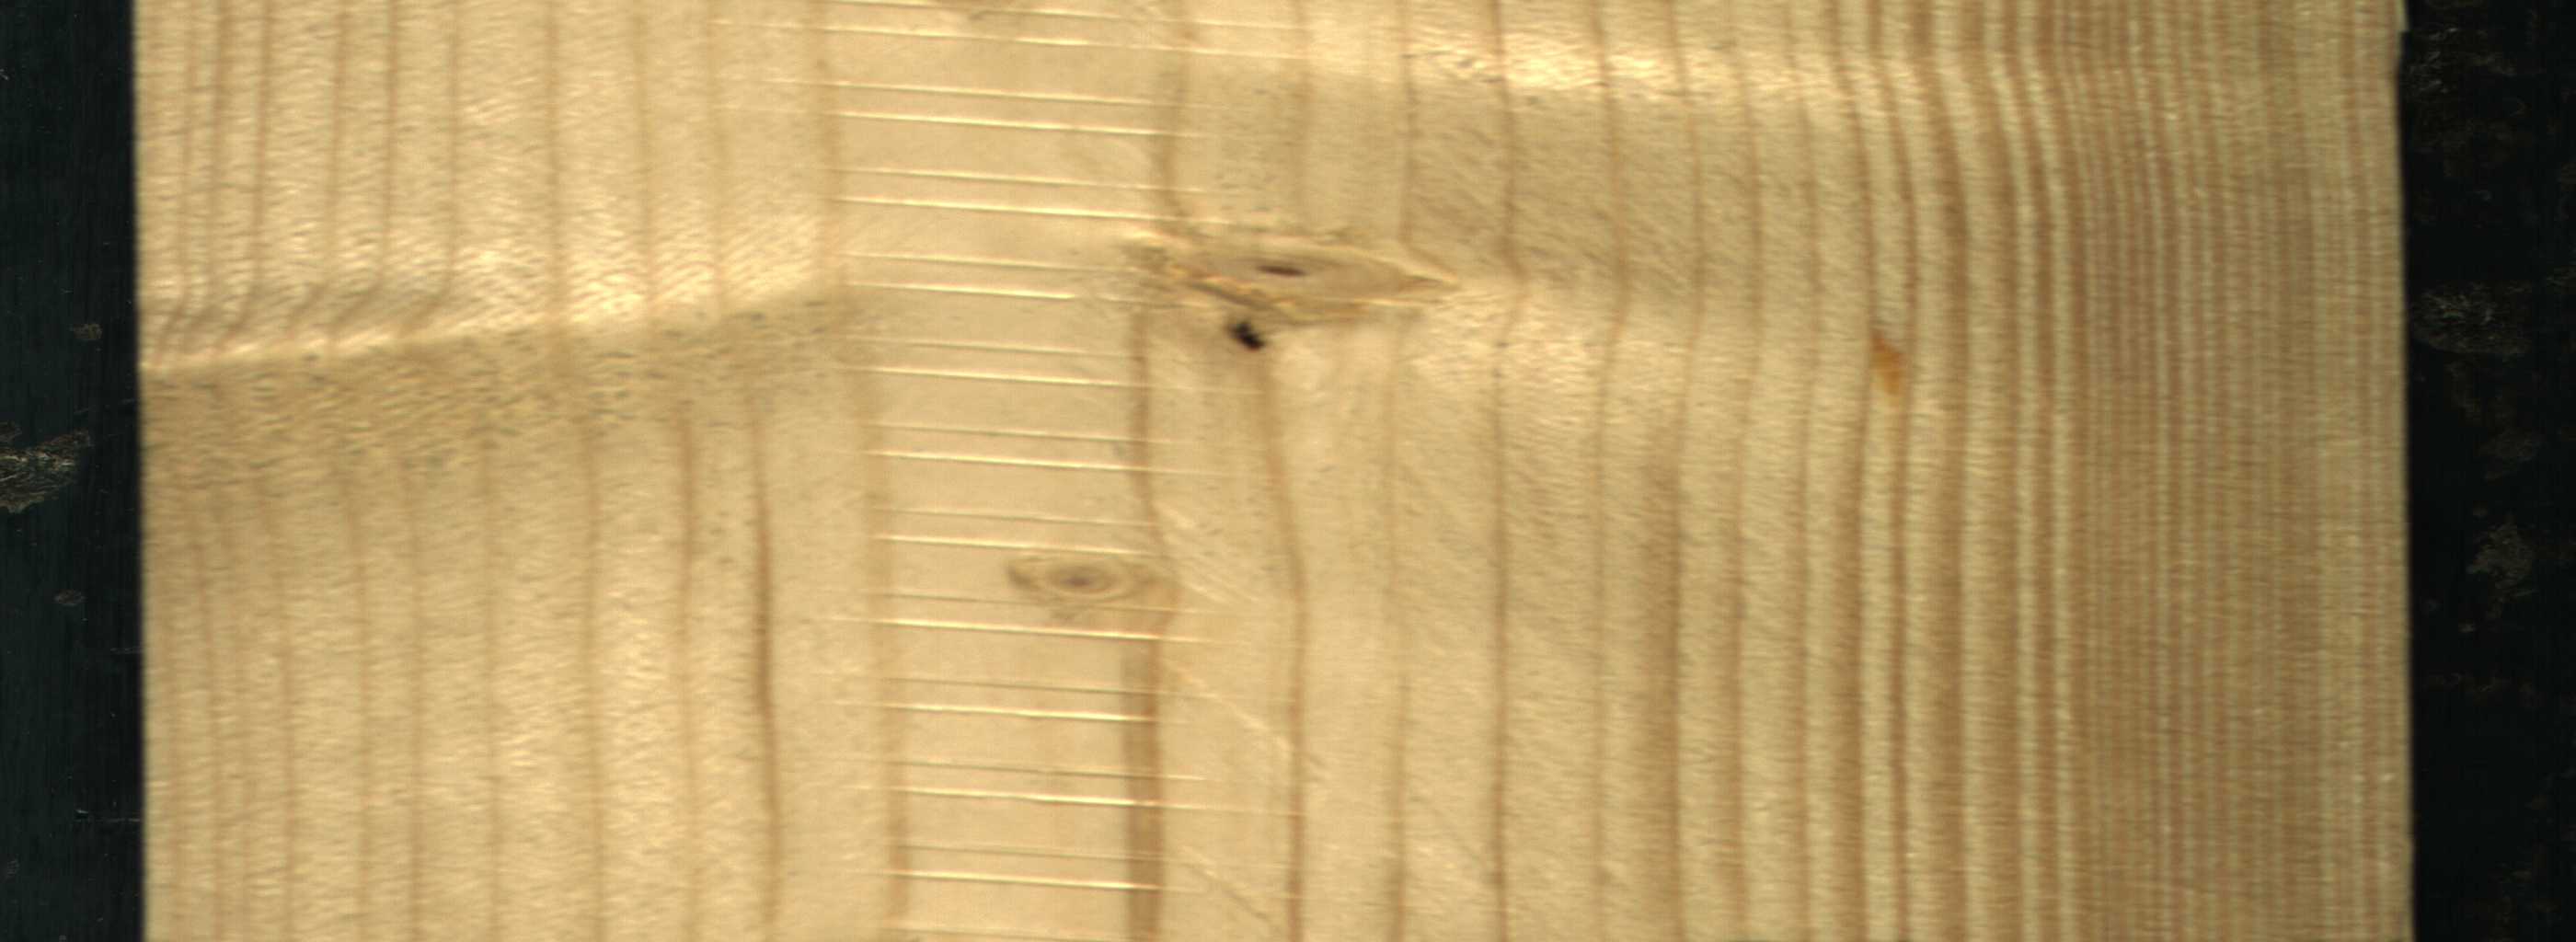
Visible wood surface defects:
resin
Dead_Knot
Live_Knot
Live_Knot